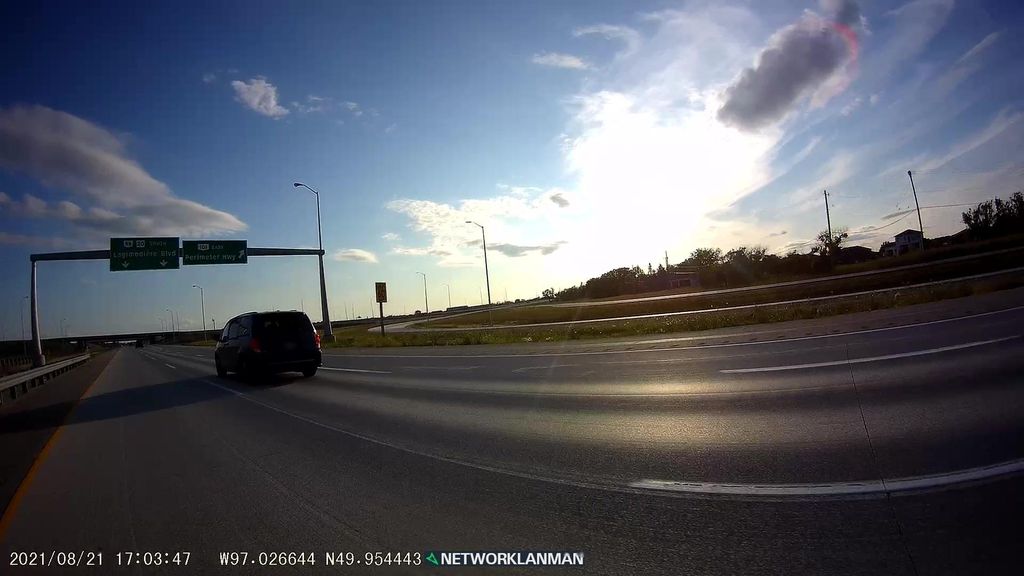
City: winnipeg